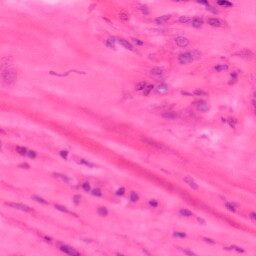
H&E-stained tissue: Colon